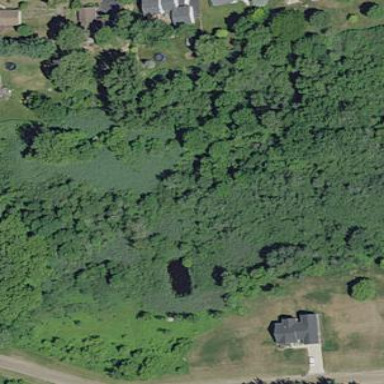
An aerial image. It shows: Swampy wetland area.